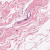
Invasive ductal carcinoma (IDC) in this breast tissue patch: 0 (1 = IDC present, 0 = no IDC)